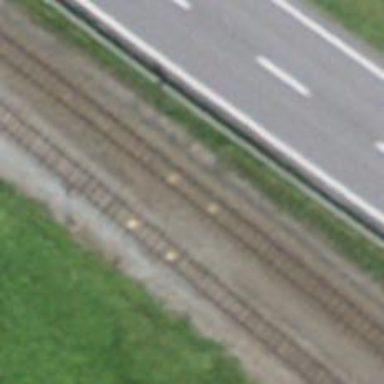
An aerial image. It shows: Narrow-gauge railway with 1 track. The tracks are electrified with contact line.